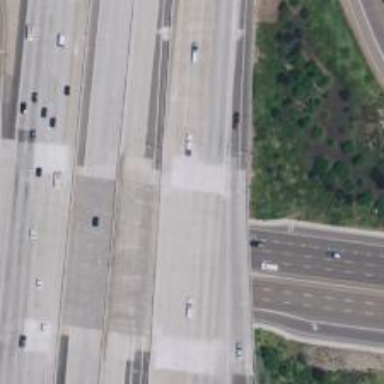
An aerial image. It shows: Motorway bridge.